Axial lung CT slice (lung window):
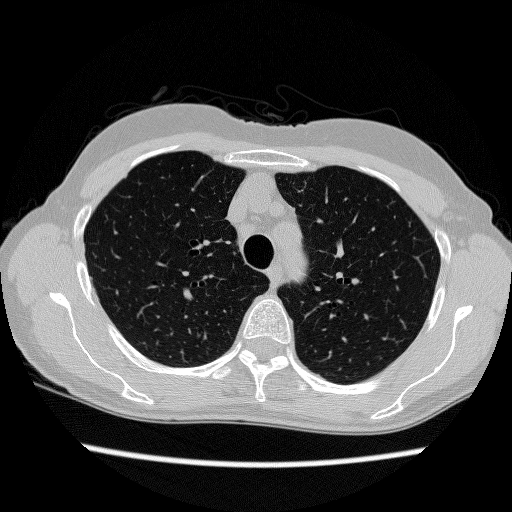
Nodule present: no